Current action and preconditions to check: trajectory_clear

Your task: For each precondition in the list above, predict whether it will hold at this action.

Consider the current scene as observed from the mobile robot's camera, and analyze the predicted future states of all dynamic agents (e.g., people, animals, vehicles, or any moving entities) within the NEXT SECOND.

IMPORTANT: Only answer "very likely" if you are absolutely certain—based on strong, clear evidence—that a dynamic agent will violate the precondition in the predicted future state. Do NOT answer "very likely" for unlikely, ambiguous, or low-probability risks.

Ask yourself for each precondition: Is there a high probability, with clear and convincing evidence, that the predicted future states of any dynamic agent will interfere with the predicted future state of the currently executing action within the NEXT SECOND, causing that precondition to fail?

Assess the risk level based on these predictions. Use "likely" or "very likely" if motions create a clear risk of interference.

Use "neutral" or "improbable" if agents are nearby but their predicted paths are clearly diverging or non-conflicting.

Failure Risk Categories: "very improbable", "improbable", "neutral", "likely", "very likely"

Answer Format: Output ONLY the probability_of_failure value from these categories: "very improbable", "improbable", "neutral", "likely", "very likely"

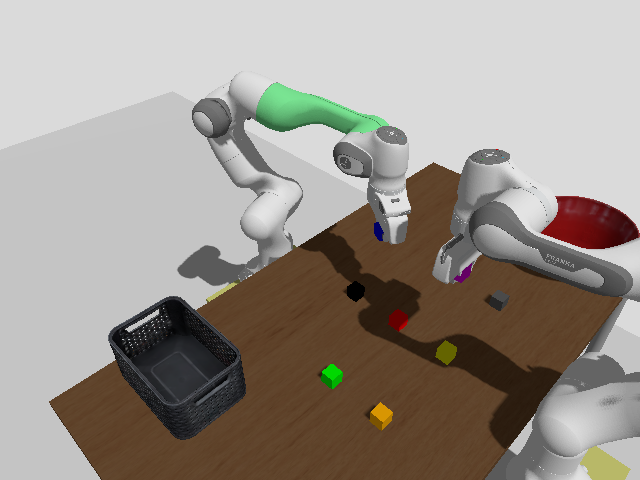

Answer: improbable